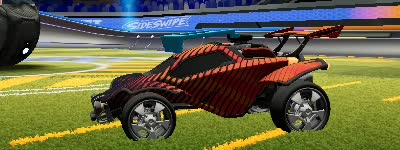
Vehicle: octane